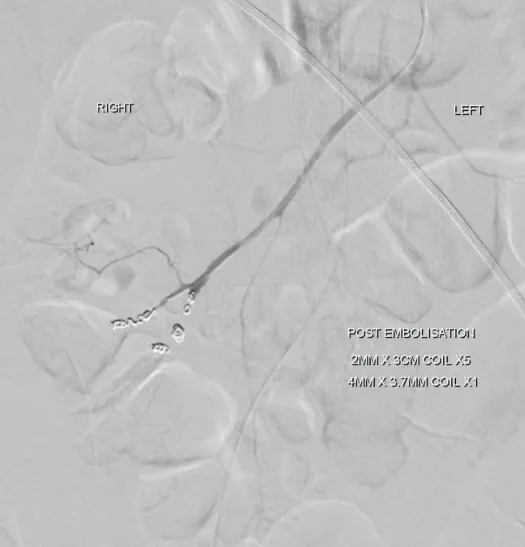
final angiogram after a successful embolization of the bleeding point which emanated from distal branches of the ileocolic artery.
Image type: radiology (x_ray)